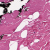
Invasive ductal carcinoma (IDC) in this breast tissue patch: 0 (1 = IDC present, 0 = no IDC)